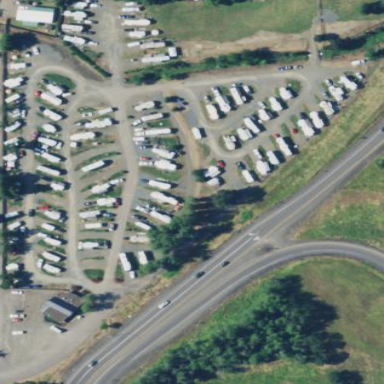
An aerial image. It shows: Caravan site for tourism.